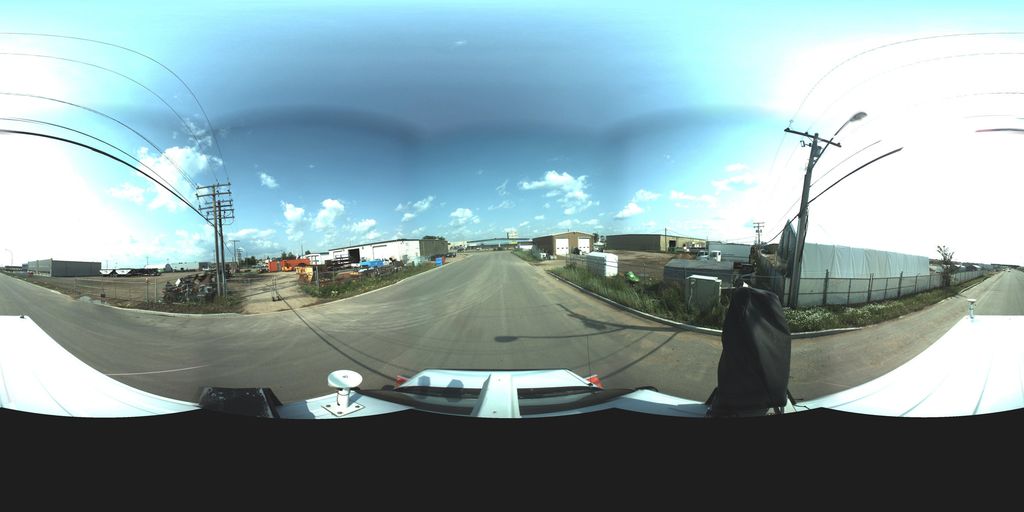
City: saskatoon